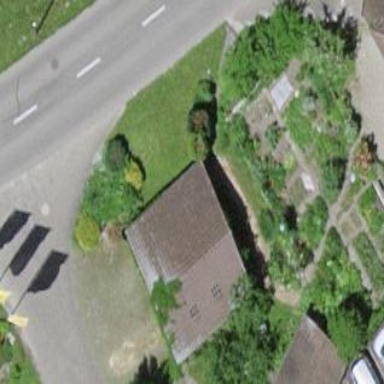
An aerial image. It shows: Garage.